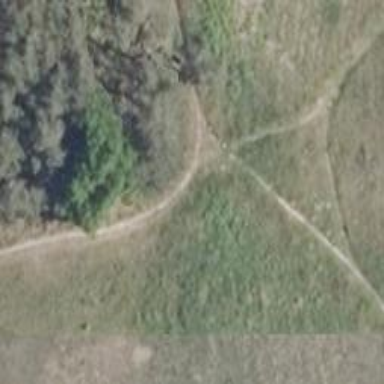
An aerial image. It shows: Dirt path.